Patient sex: F
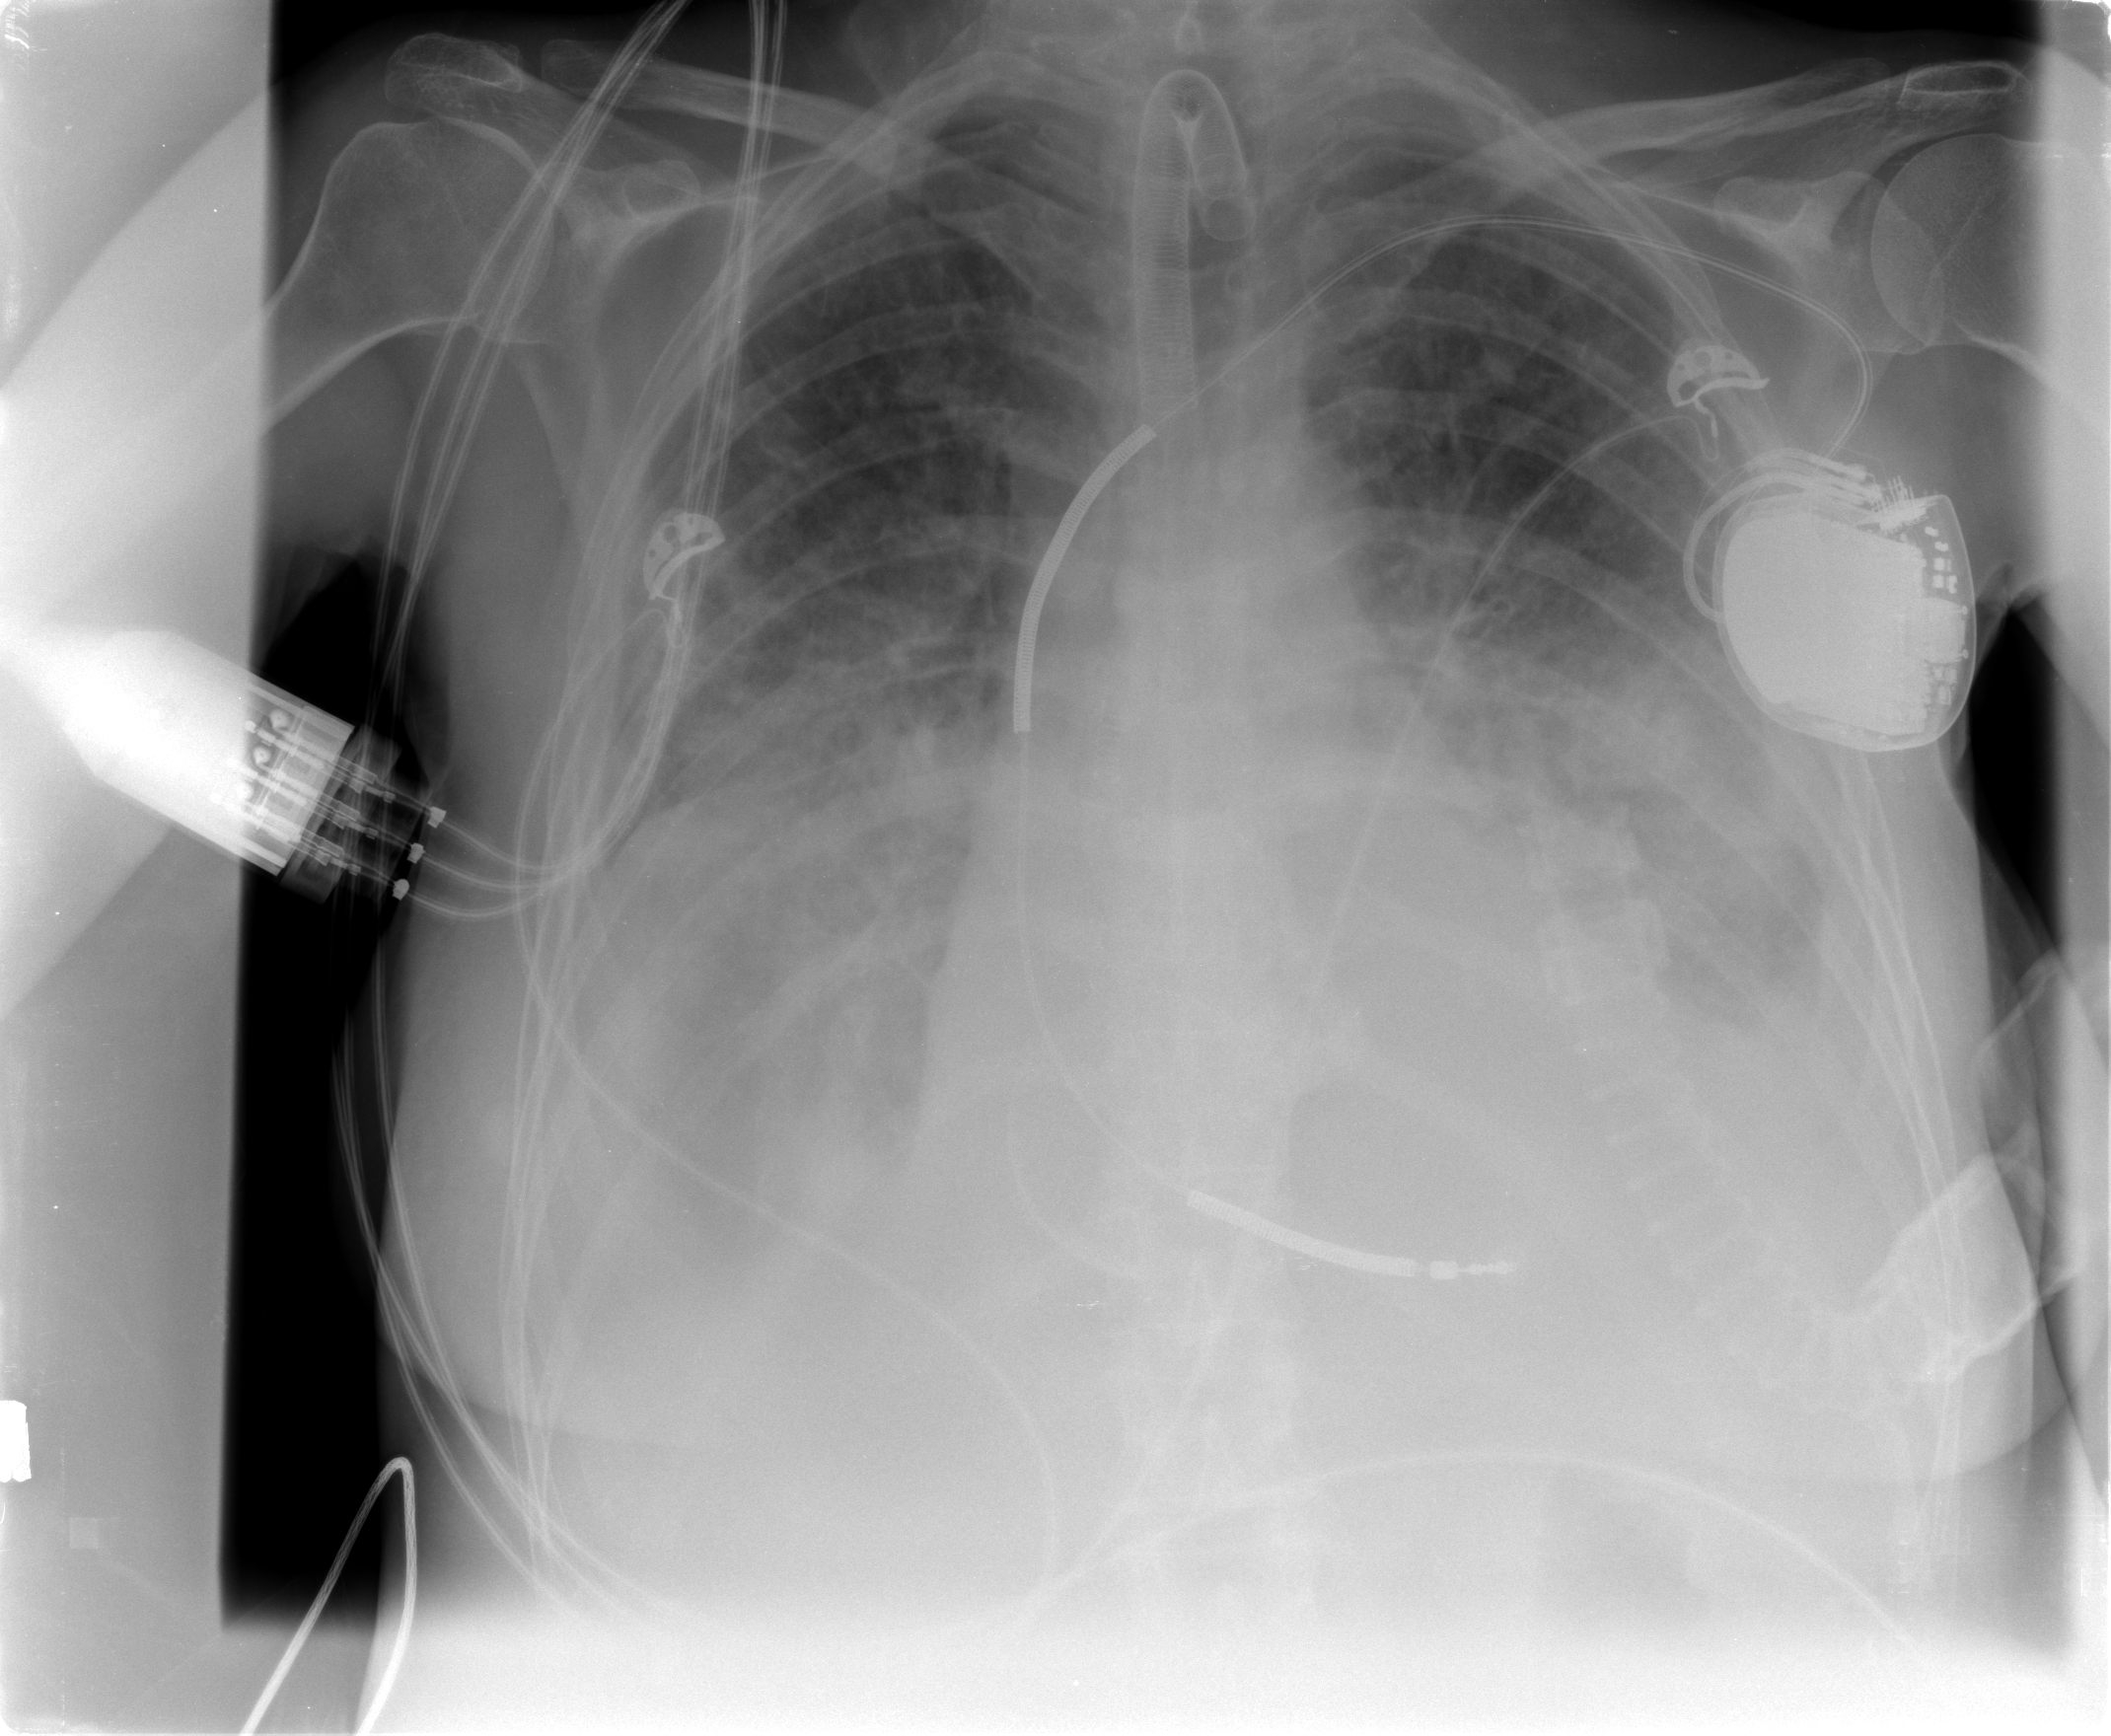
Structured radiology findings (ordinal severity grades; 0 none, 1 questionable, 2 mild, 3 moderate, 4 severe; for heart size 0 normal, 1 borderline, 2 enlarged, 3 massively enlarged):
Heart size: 1
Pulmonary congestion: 3
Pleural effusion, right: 3
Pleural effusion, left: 3
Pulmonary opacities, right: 2
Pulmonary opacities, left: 2
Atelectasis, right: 3
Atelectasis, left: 3